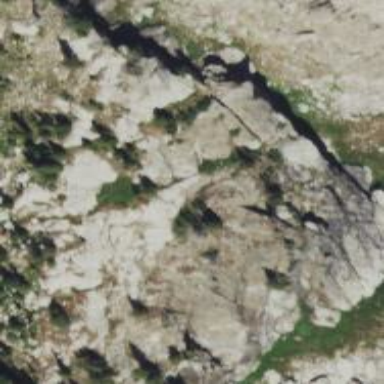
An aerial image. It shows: Landscape of bare rock.